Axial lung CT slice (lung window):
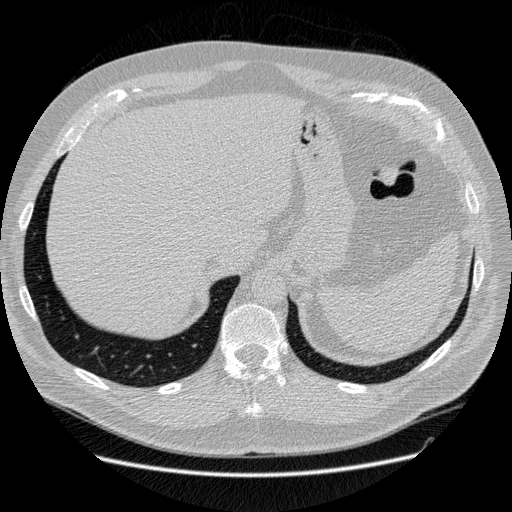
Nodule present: no